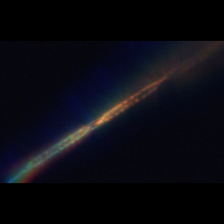
Taxon: Rhizosolenia_Proboscia
Group: Diatoms